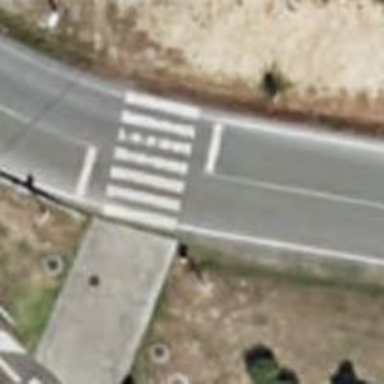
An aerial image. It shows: Zebra crossing on the road.